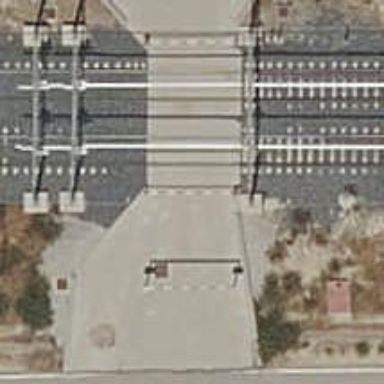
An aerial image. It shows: Level crossing along the railway.